Question: I am looking for a way to move a file from one directory to another using C#. I have a forms application that I would like to have the user select a file using the file chooser and upon clicking the "Set Background" button have the file transferred to a location specified within the application.
Upon trying the answer provided by @VulgarBinary I am getting the following exception:
'''
System.IO.IOException: Cannot create a file when that file already exists.
'''

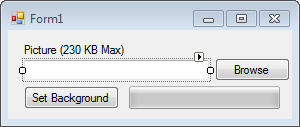
Answer: You will need to ensure your program has appropriate permissions to write the files but:
'''
if (File.Exists(sourcePath))
{
File.Move(sourcePath, destinationPath);
}
'''
This should work to do what you are wanting to do.
Example:
'''
var sourcePath = "C:\Users\someuser\Pictures\VulgarBinary.jpg";
var destinationPath = "C:\Whatever\Path\You\Want\VulgarBinary.jpg";
'''
Given your comments below this answer you are running into a problem where the file you are creating already exists. If you would like to replace this you can simple do:
'''
if (File.Exists(sourcePath))
{
if(File.Exists(destinationPath))
File.Delete(destinationPath);
File.Move(sourcePath, destinationPath);
}
'''
If you don't care what the output file's name is and just always want to write it you can do something like:
'''
var outputDirectory = "C:\\Whatever\\Path\\You\\Want\\";
if (File.Exists(sourcePath))
{
File.Move(sourcePath, outputDirectory + Guid.NewGuid().ToString() + ".jpg");
}
'''
The latter will always copy the file (all-be-it with a different name). The first solution will replace any file with the same name with your new file.
Cheers!